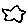
Label: hexagon